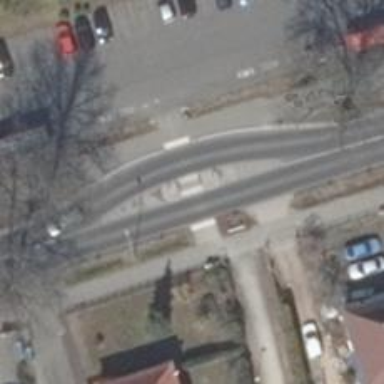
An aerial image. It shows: Uncontrolled footway crossing with pedestrian island.